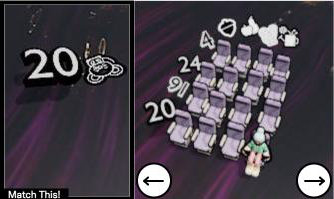
Task: seats
Answer: no